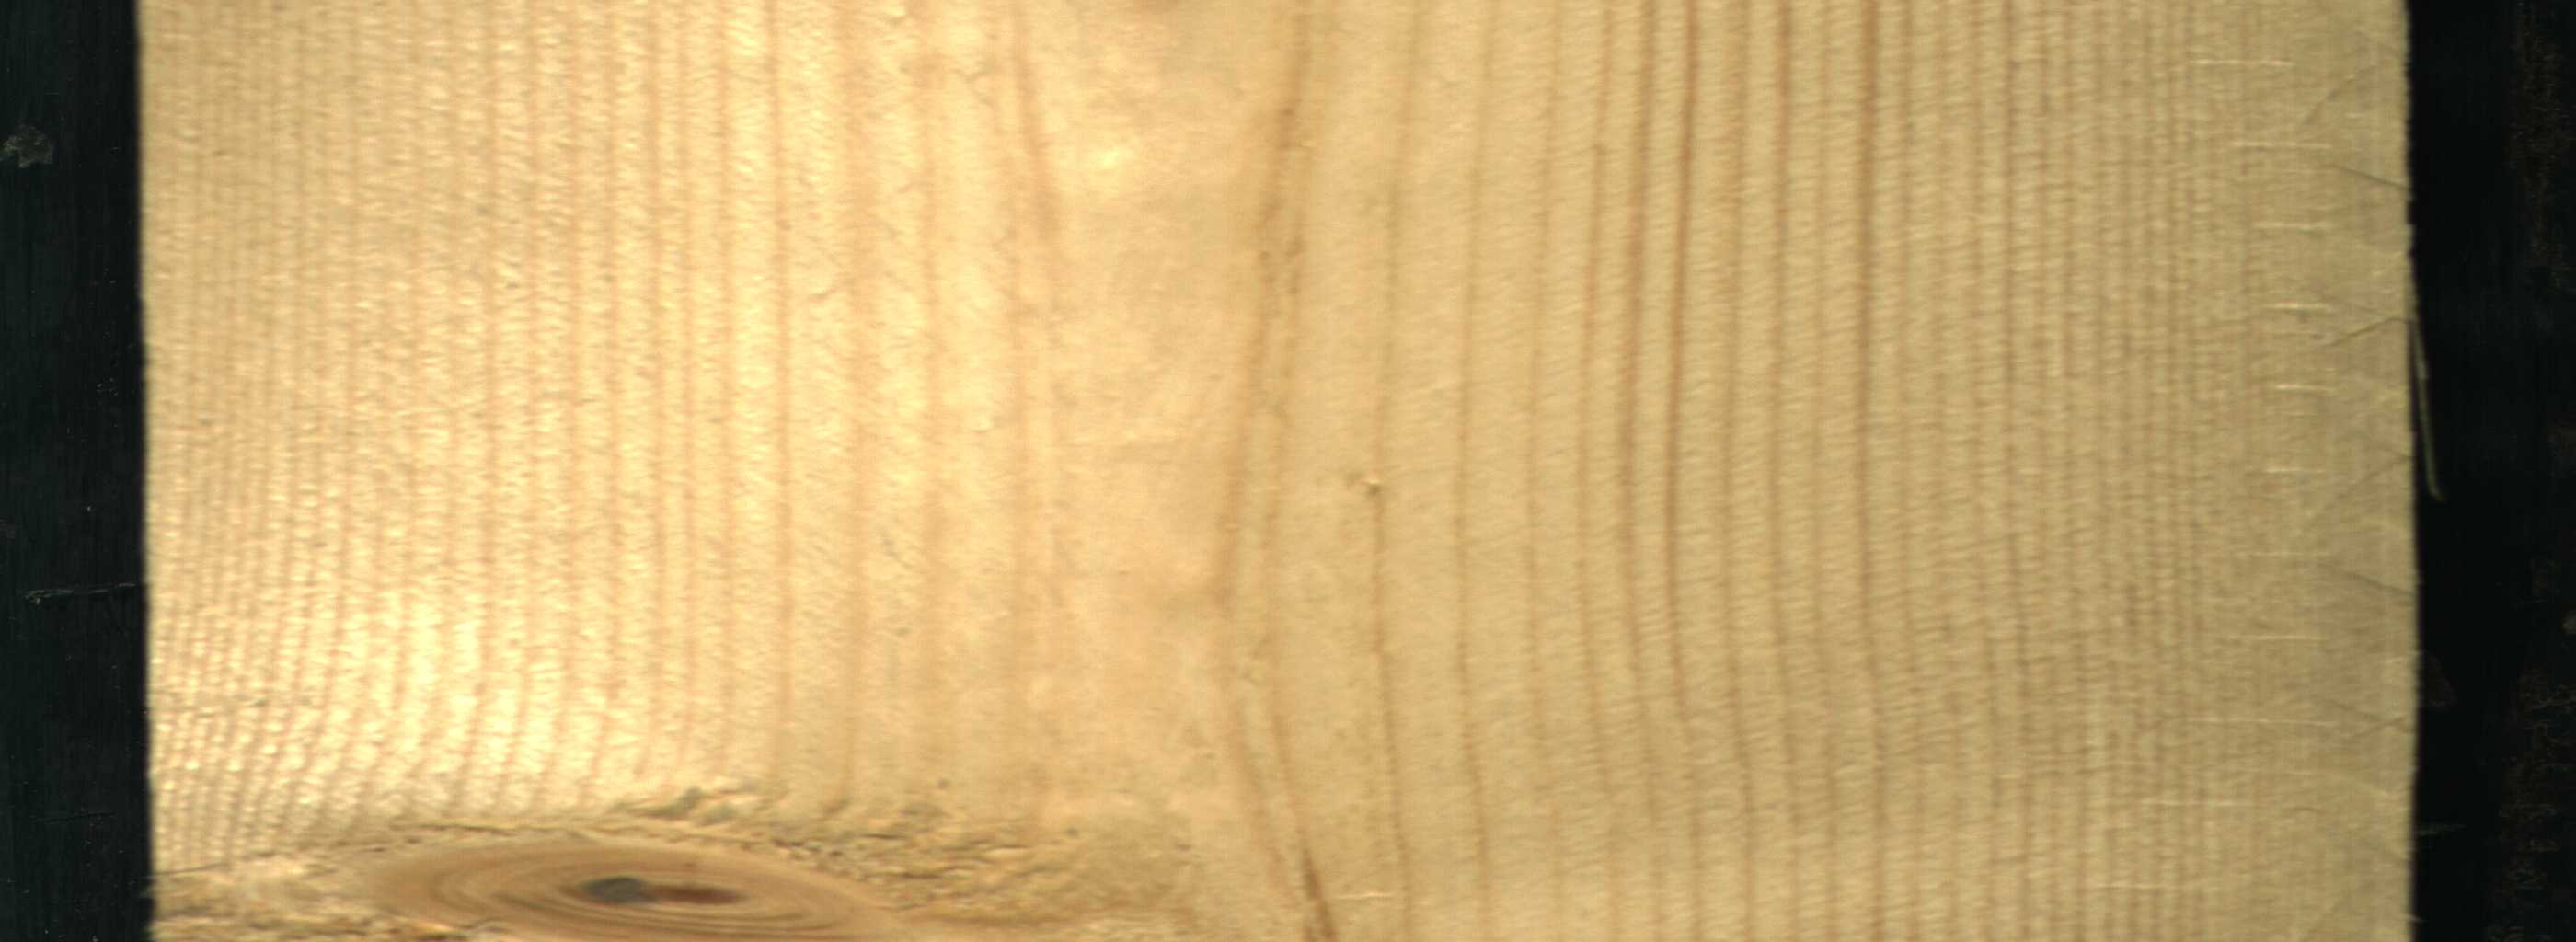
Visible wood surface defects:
Live_Knot